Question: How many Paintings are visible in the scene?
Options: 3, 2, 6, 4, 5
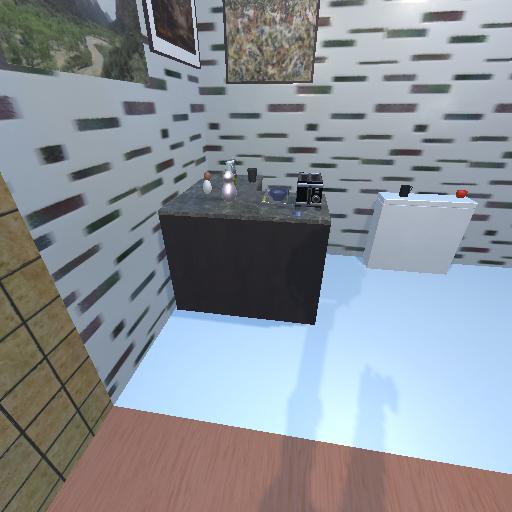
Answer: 3